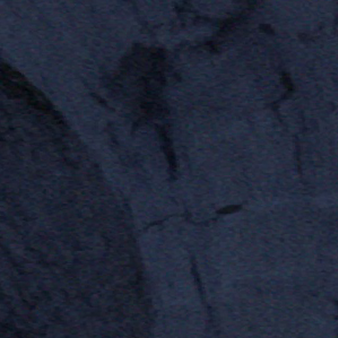
Label: other